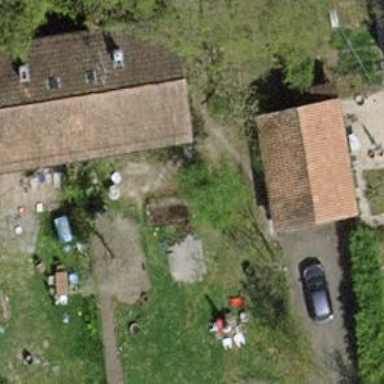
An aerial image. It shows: Garden enclosed by fence.